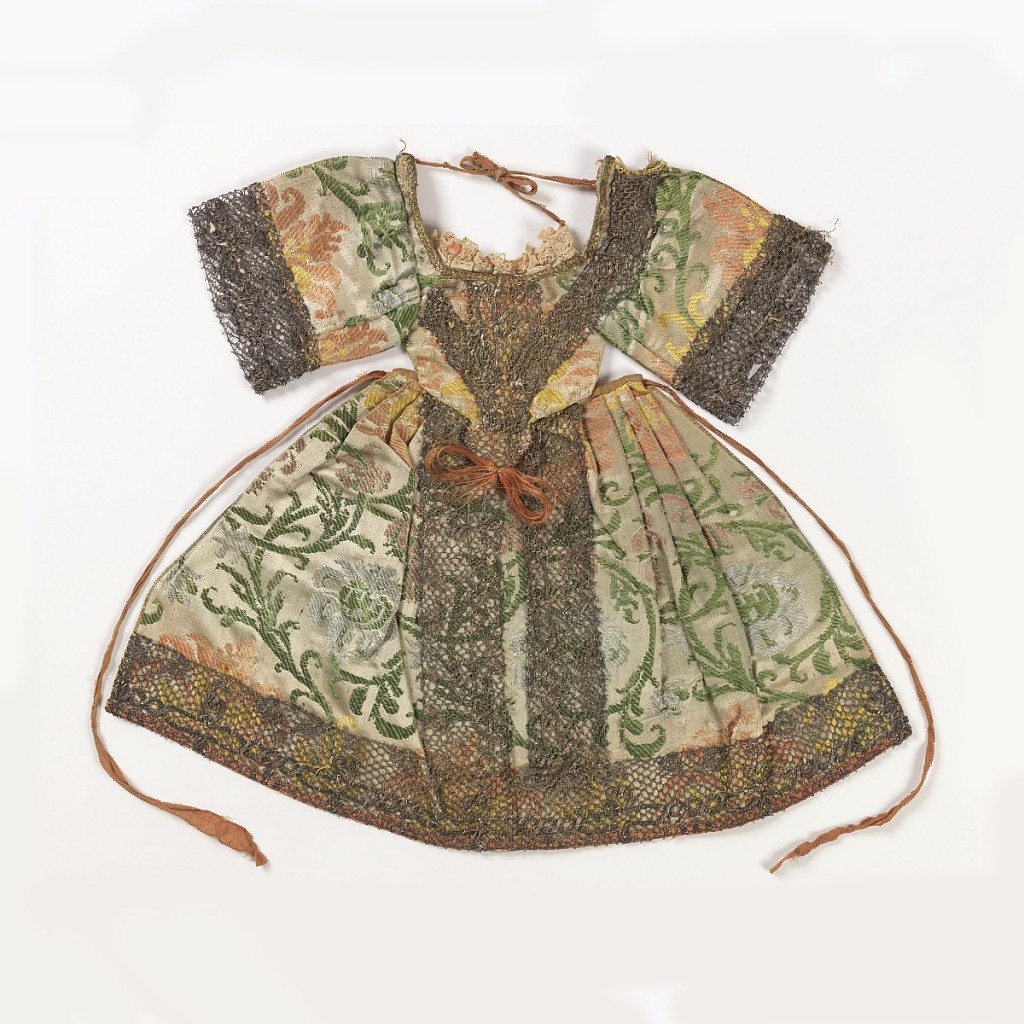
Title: Dress for an ecclesiastical figurine
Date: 18th century
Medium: silk, metallic yarns Technique: satin weave with discontinuous supplementary weft patterning (brocaded); bobbin lace
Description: Dress for the figure of the Christ child. Made from the same material as the dress for the statue of the Madonna (1931-43-8). Trimmed on sleeves, down the front and along the hem with silver lace. Bit of lace edged linen with ribbon at neck.